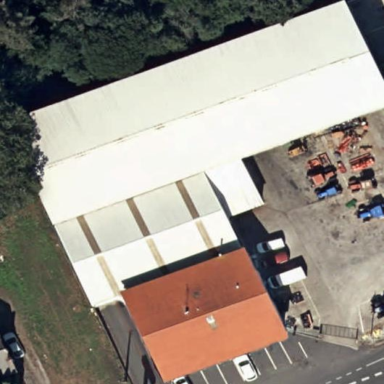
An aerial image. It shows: Industrial building.